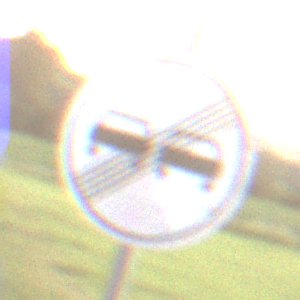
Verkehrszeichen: EndeUeberholverbot
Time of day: SunriseSunset
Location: Outdoor (Nature)
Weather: Clear
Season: NotSpecified
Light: Natural